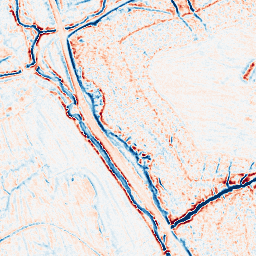
Category: edge_preserving
Decomposition family: bilateral
Decomposition parameters: d: 9
sigma_color: 50
sigma_space: 50
Upsampling method: regularized
Upsampling parameters: scale: 2
lambda_reg: 0.001
Upsampling scale: 2